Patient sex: M
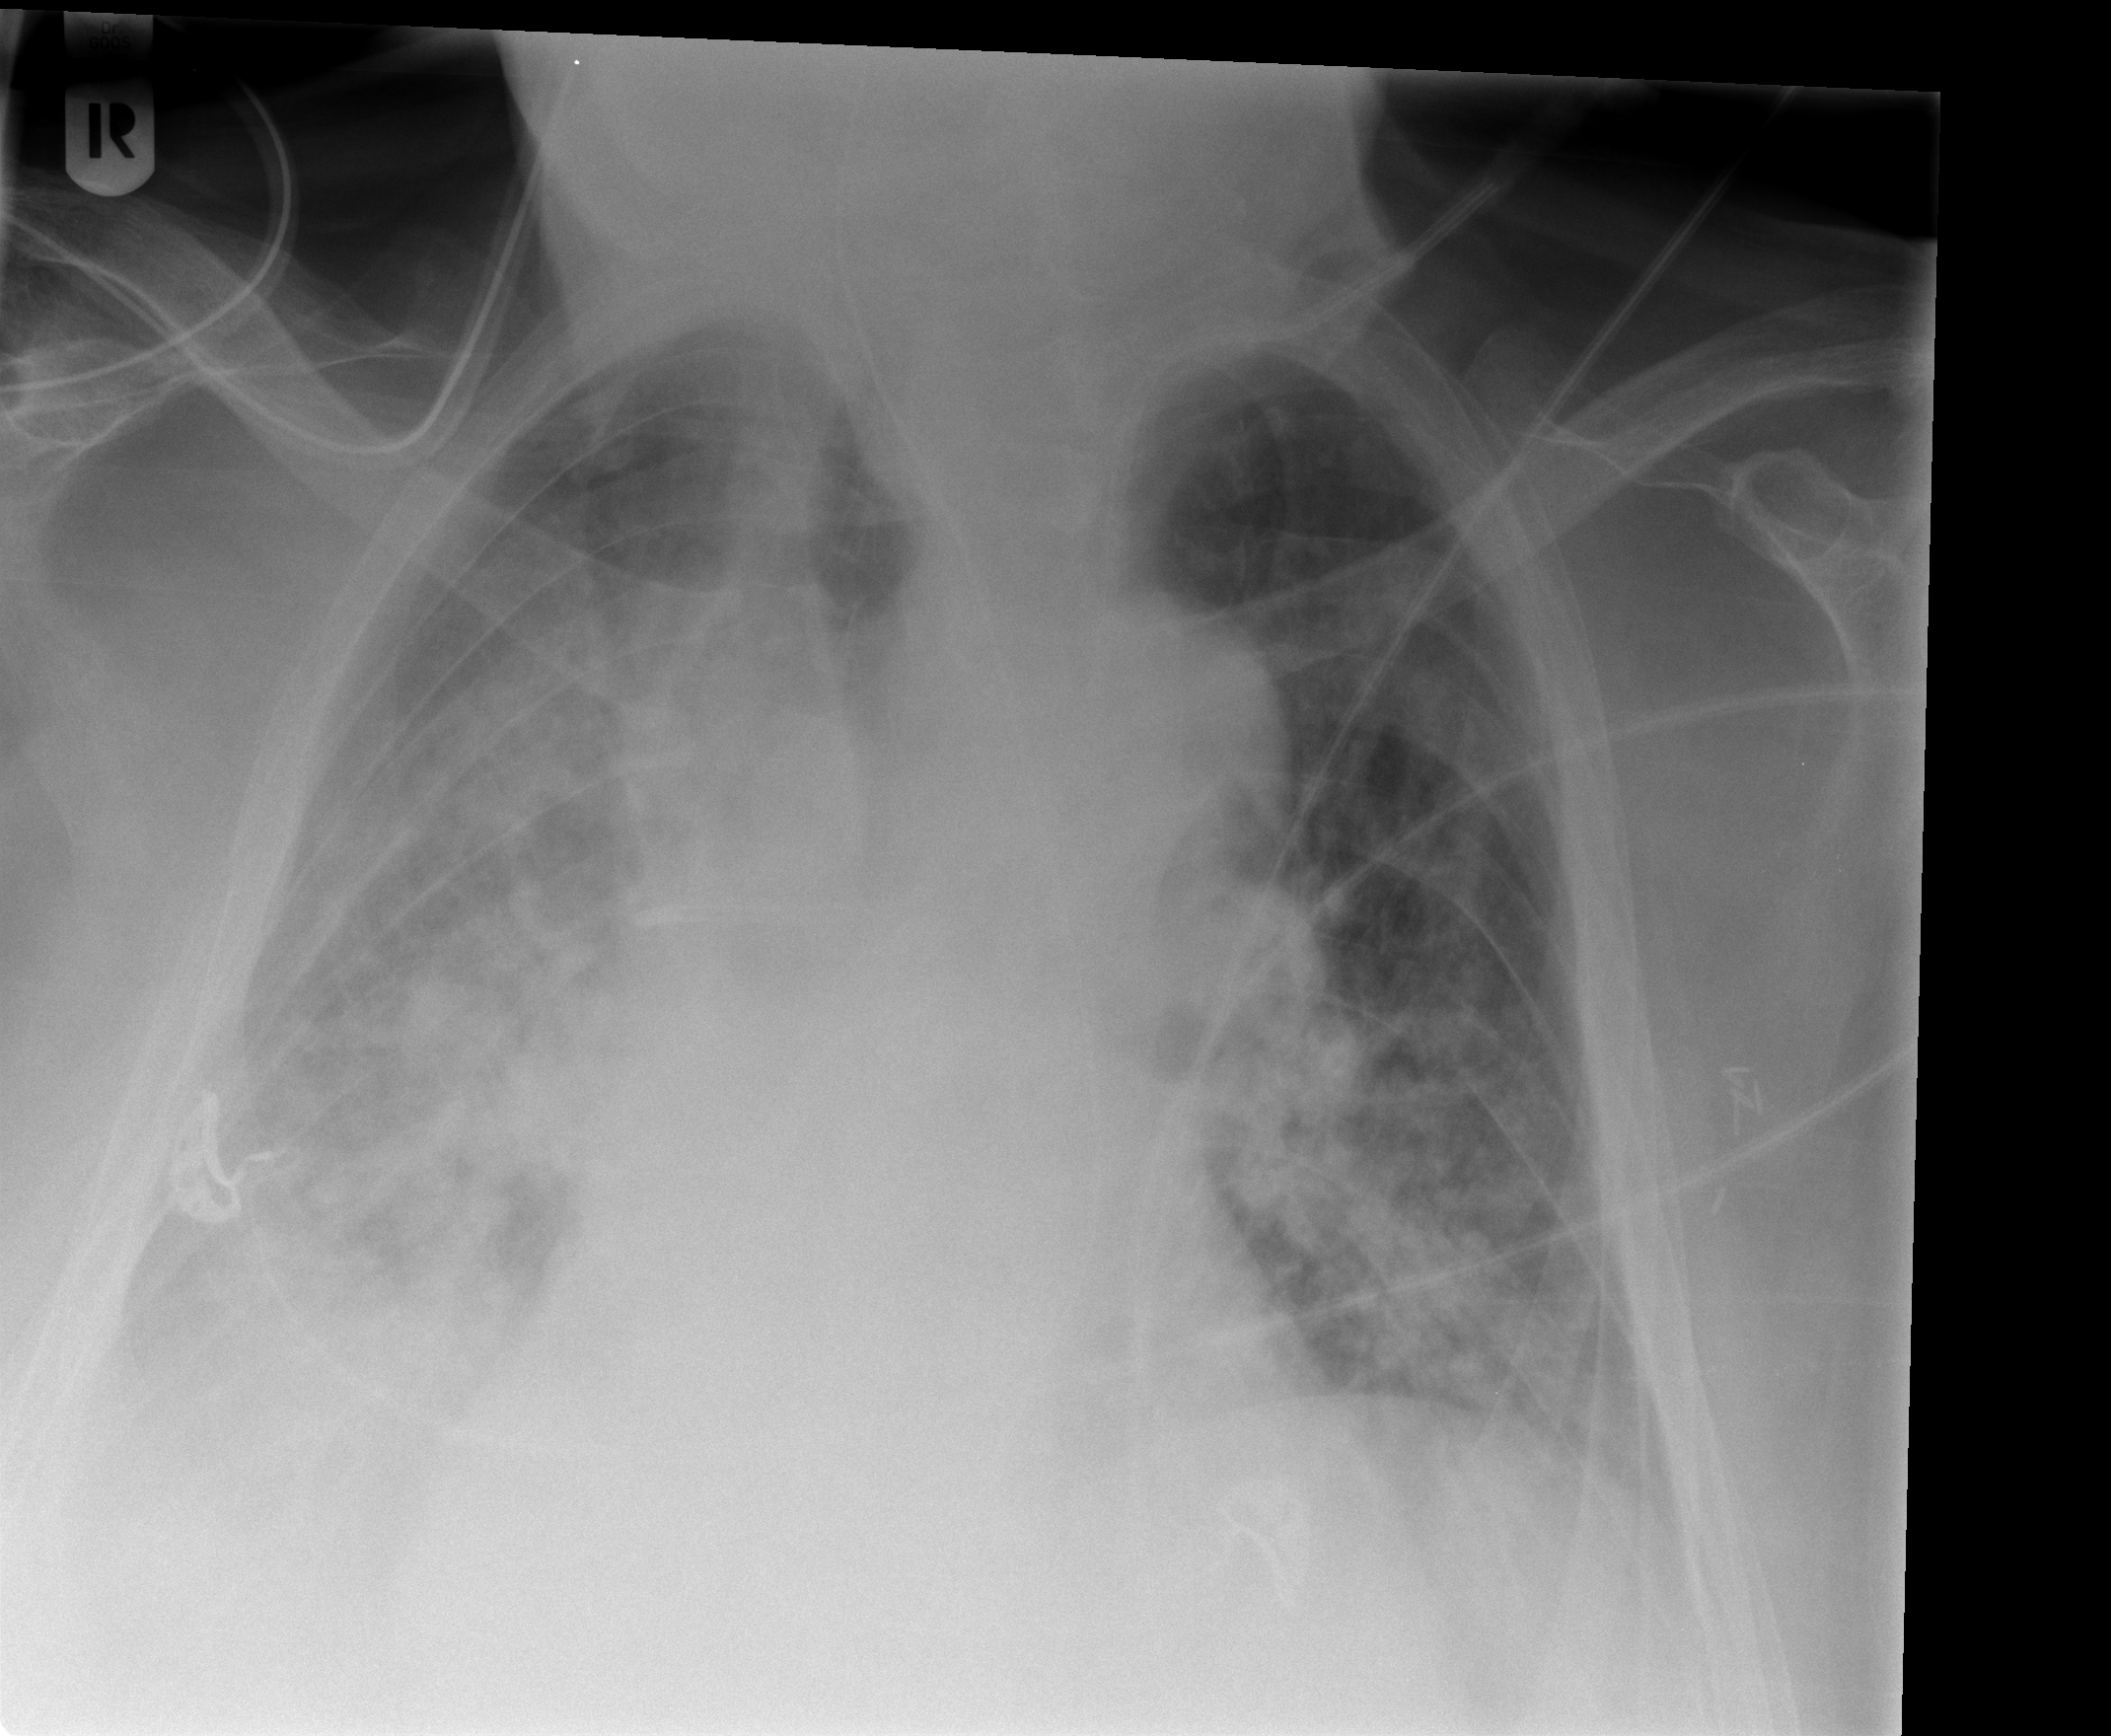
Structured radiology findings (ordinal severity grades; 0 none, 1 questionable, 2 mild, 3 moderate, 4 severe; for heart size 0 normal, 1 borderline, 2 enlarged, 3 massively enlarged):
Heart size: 2
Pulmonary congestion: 2
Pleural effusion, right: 2
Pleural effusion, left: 1
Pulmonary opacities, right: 3
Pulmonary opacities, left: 2
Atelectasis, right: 2
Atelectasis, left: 2